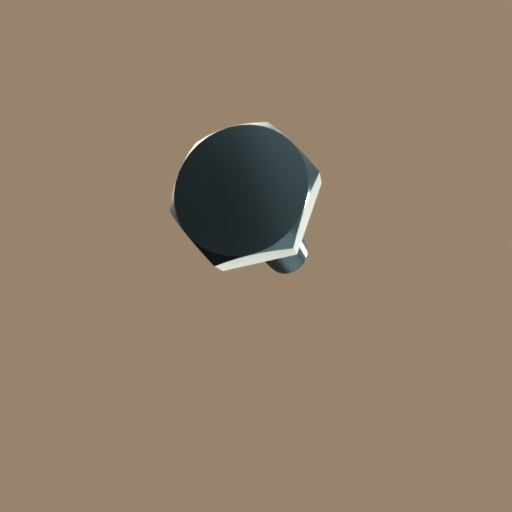
Label: bolt